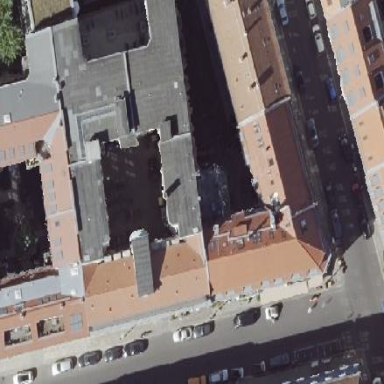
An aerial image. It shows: Charming apartments building with mansard roof design.